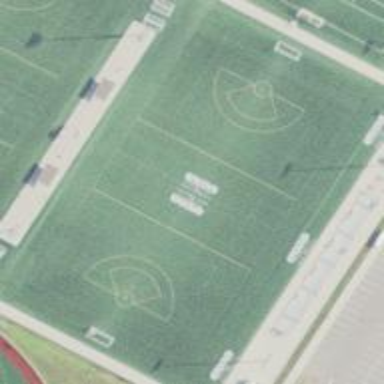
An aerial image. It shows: Soccer pitch for outdoor sports and leisure activities.